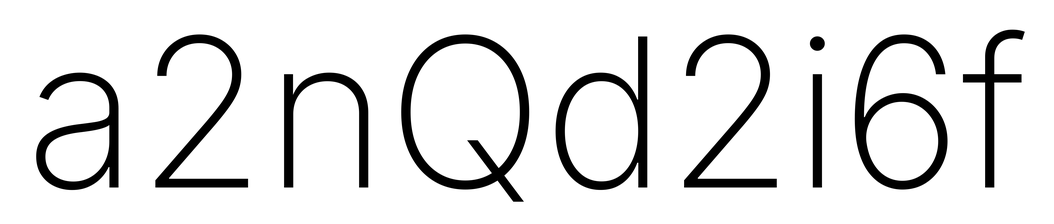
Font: Inter_ExtraLight